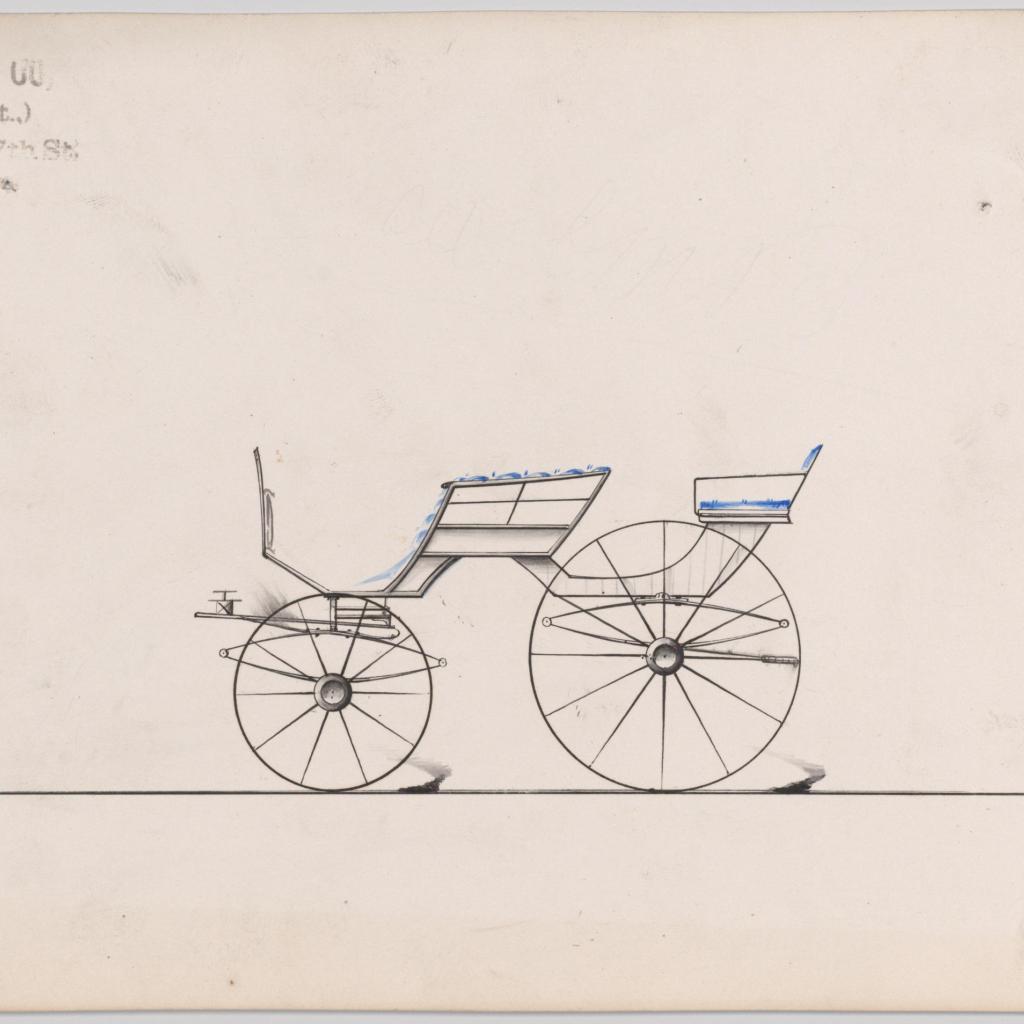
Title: Design for Pony Phaeton, no. 3230a
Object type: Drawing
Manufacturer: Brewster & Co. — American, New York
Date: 1876
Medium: Pen and black ink, watercolor and gouache
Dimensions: Sheet: 6 1/4 x 9 1/4 in. (15.9 x 23.5 cm)
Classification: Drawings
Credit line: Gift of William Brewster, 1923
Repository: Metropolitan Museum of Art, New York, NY